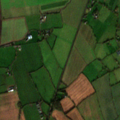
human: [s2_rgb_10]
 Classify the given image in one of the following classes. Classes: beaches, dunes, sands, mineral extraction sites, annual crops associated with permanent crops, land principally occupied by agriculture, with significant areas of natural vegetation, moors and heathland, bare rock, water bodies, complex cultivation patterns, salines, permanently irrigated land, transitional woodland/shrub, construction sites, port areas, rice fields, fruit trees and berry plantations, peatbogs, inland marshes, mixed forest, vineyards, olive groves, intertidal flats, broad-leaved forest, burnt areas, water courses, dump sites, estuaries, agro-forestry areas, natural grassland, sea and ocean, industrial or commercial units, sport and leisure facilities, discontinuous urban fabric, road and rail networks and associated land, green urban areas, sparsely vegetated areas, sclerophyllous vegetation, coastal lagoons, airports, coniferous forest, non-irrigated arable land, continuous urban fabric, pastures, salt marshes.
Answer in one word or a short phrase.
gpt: non-irrigated arable land, pastures